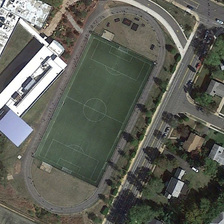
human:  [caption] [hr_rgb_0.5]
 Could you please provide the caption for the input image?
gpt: some buildings and green trees are near a playground .

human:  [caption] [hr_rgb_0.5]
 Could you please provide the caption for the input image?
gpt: some buildings and green trees are near a playground .

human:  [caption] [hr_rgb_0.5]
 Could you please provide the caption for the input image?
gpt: some buildings and green trees are near a playground .

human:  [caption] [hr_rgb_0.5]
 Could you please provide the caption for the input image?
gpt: some buildings and green trees are near a playground .

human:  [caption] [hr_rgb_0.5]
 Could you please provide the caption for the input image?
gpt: some buildings and green trees are near a playground .